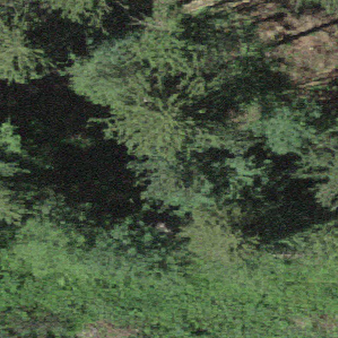
Label: other